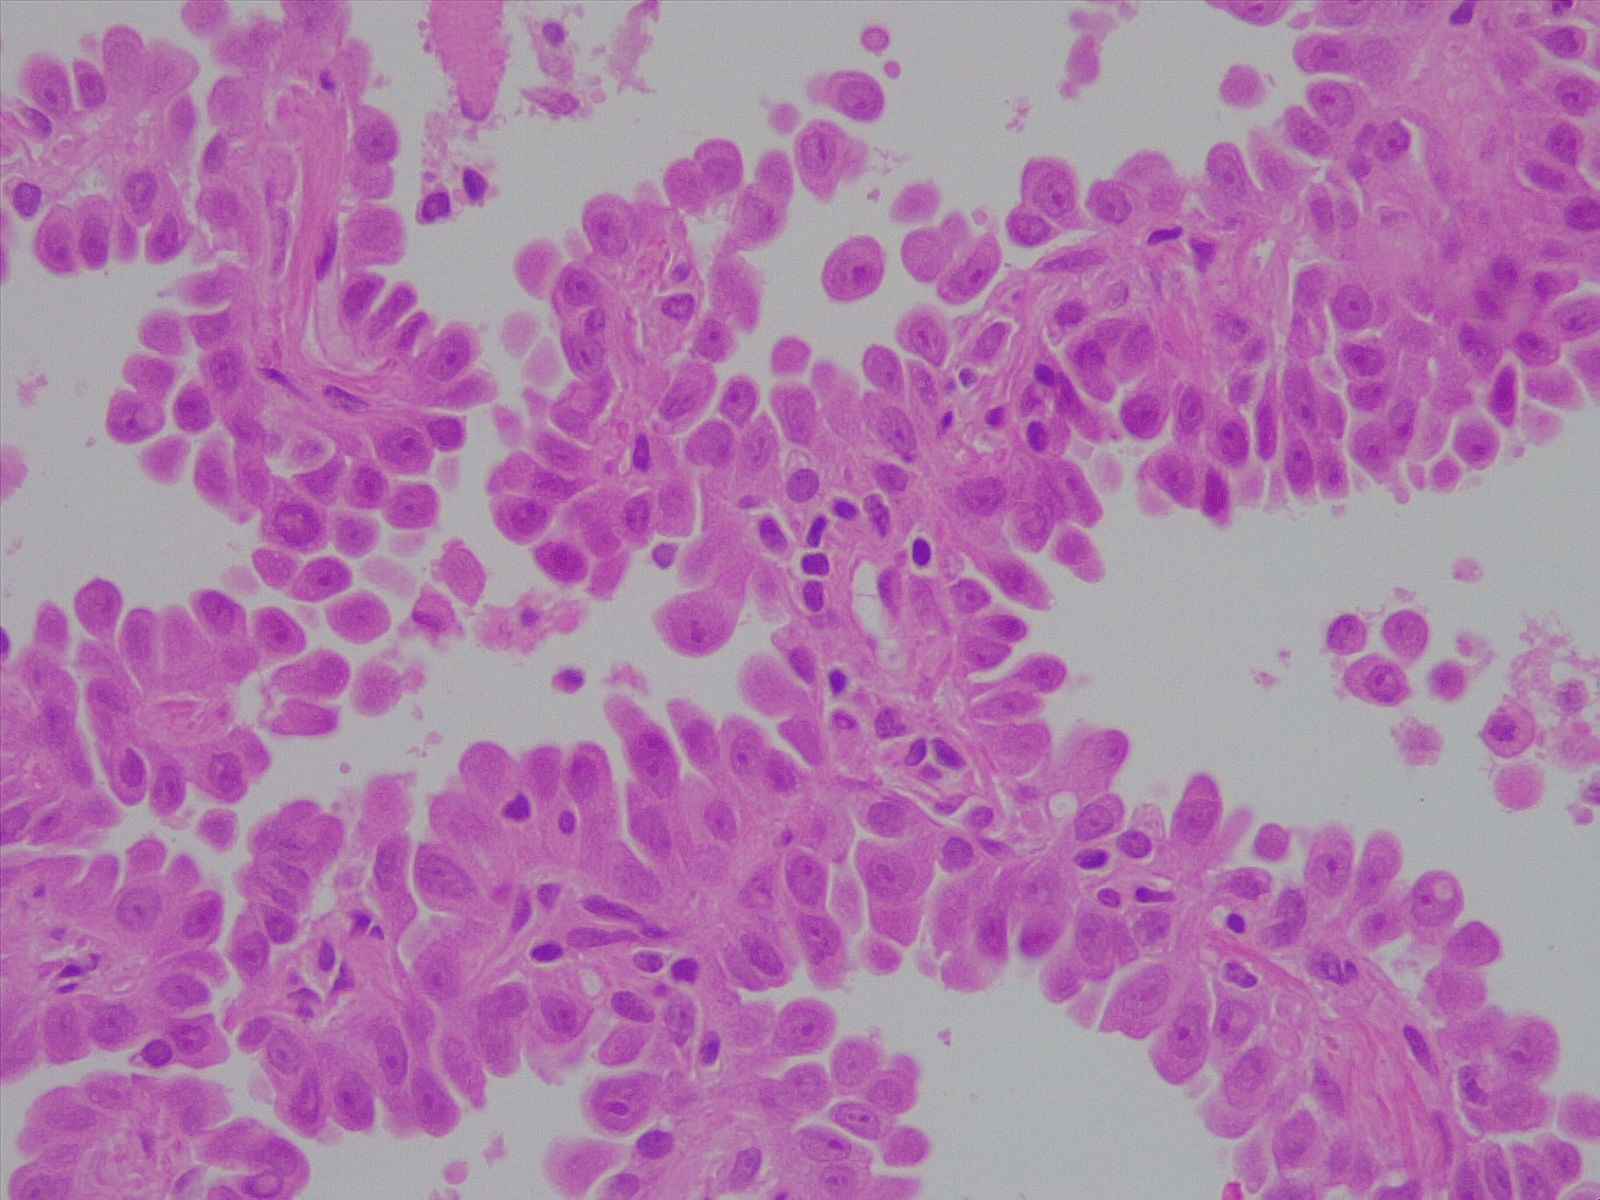
Label: lung adenocarcinoma, well differentiated